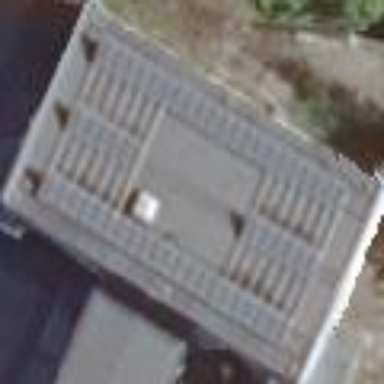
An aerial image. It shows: Part of building.